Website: apple
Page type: billing-address
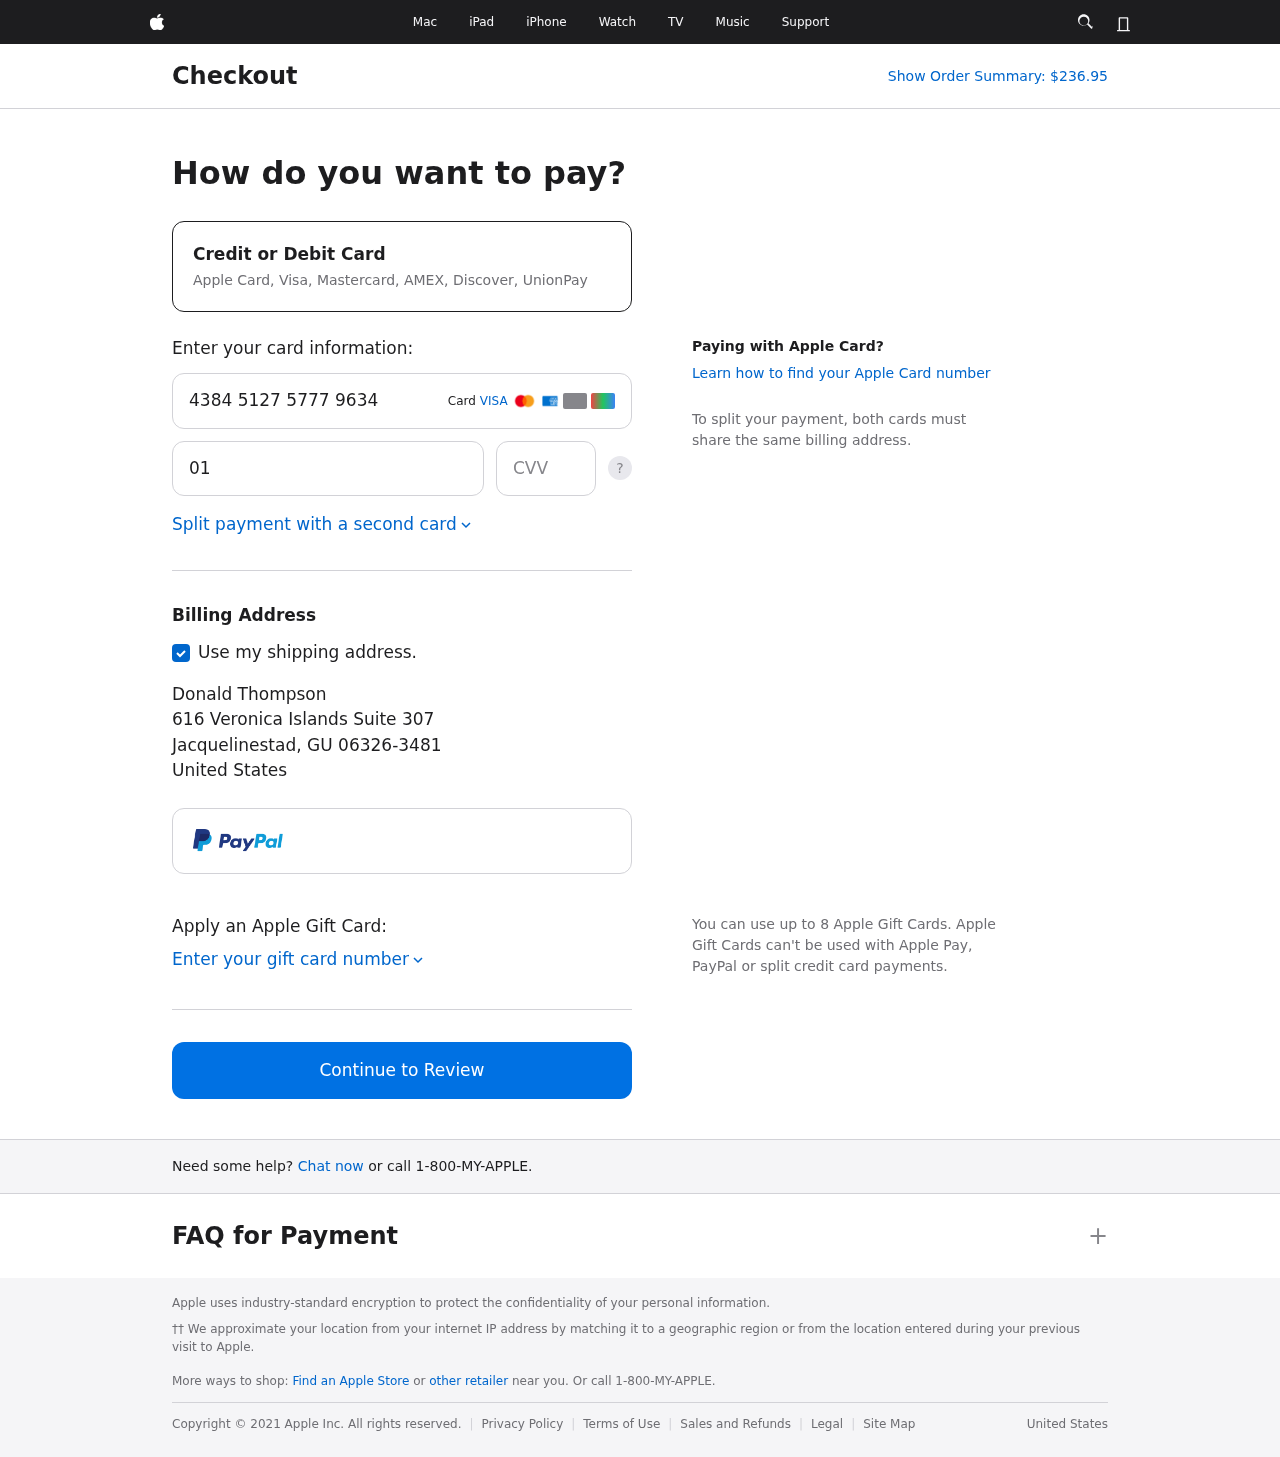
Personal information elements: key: PII_CARD_CVV
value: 765
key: PII_CARD_EXPIRY
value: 01/27
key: PII_CARD_NUMBER
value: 4384 5127 5777 9634
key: PII_CITY
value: Jacquelinestad
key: PII_COUNTRY
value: United States
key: PII_FULLNAME
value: Donald Thompson
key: PII_POSTCODE_FULL
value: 06326-3481
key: PII_STATE_ABBR
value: GU
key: PII_STREET
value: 616 Veronica Islands Suite 307
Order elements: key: ORDER_TOTAL
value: Show Order Summary: $236.95